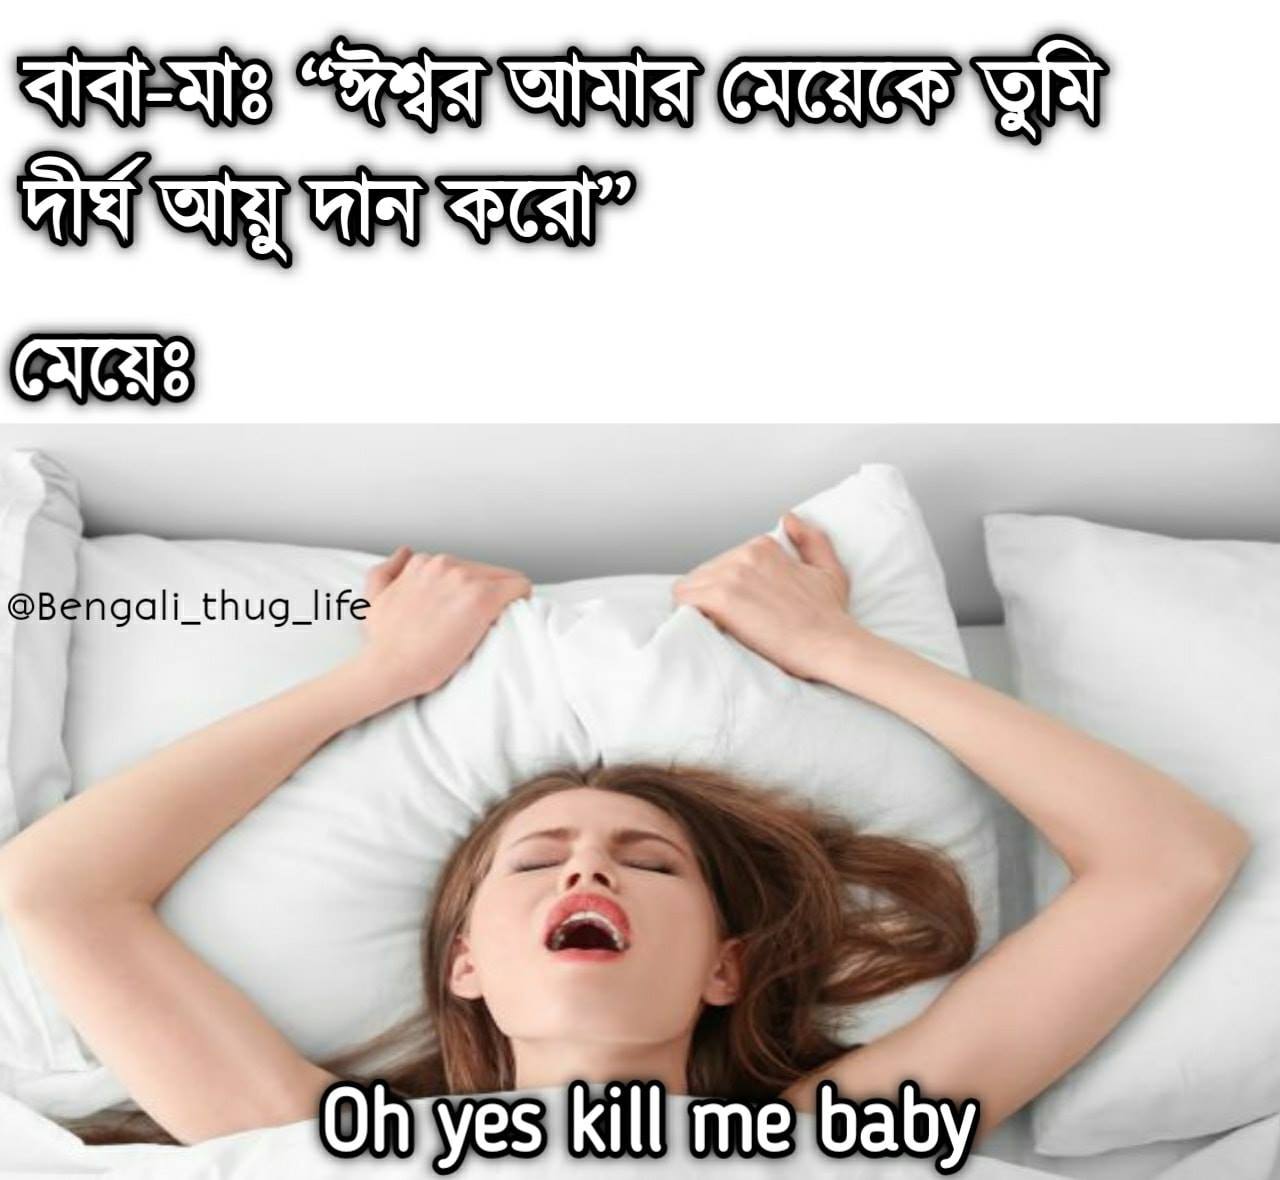
Caption: বাবা-মাঃ "ঈশ্বর আমার মেয়েকে তুমি দীর্ঘ আয়ু দান করো"  মেয়েঃ oh yes kill me baby
Label: hate